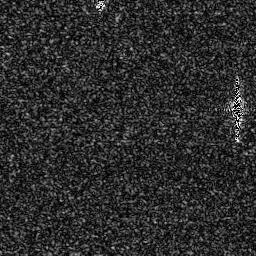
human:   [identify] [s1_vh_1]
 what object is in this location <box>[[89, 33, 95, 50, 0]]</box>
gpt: <ref>1 medium ship at the right</ref>